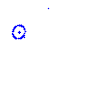
Particle: kaon